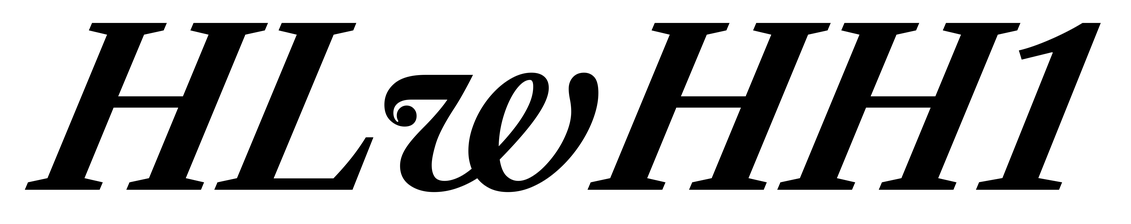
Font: LibreCaslonText-Italic_Bold_Italic